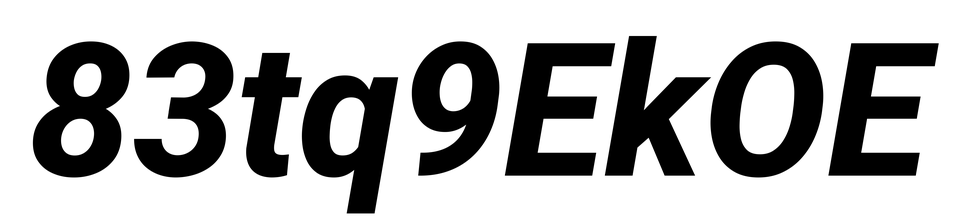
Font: Roboto-Italic_ExtraBold_Italic